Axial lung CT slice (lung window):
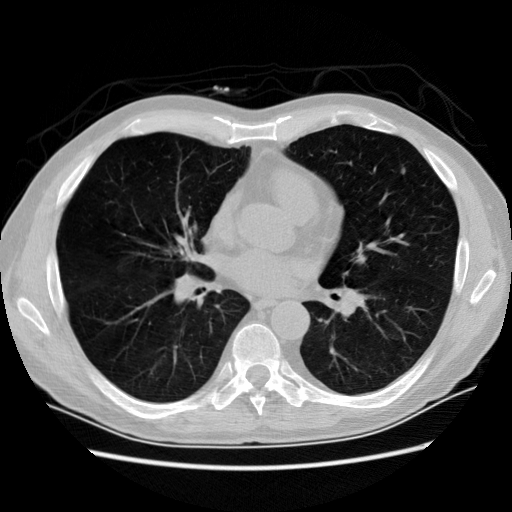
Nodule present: yes
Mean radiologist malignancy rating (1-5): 2